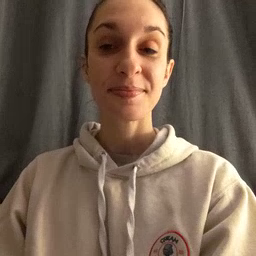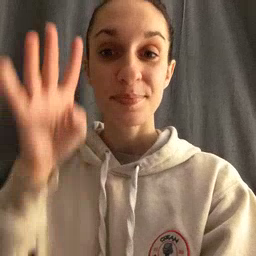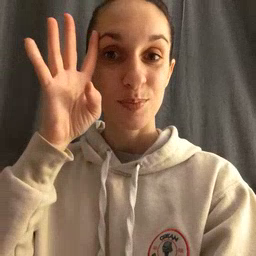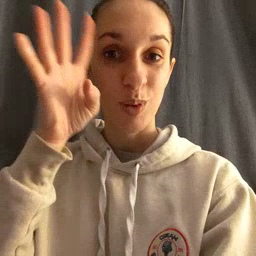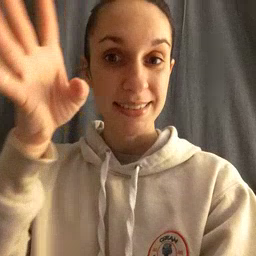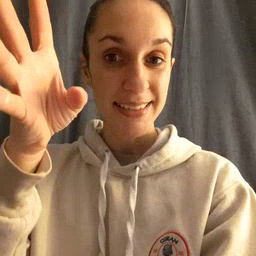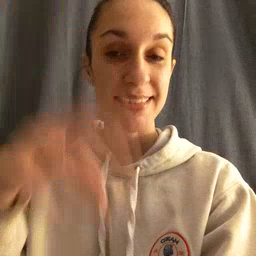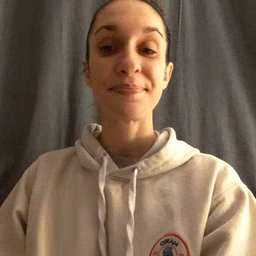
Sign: pretend